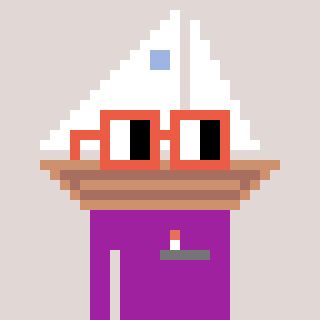
a pixel art character with square orange glasses, a sailboat-shaped head and a magenta-colored body on a warm background